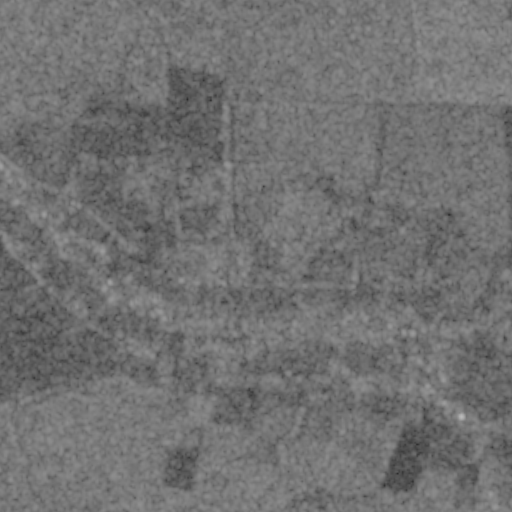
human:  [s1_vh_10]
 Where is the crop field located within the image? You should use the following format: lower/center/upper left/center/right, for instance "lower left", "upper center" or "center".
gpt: The crop field is located in the lower left of the image.
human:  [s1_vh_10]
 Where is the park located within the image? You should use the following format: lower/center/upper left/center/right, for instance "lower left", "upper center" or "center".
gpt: The park is located in the lower left of the image.
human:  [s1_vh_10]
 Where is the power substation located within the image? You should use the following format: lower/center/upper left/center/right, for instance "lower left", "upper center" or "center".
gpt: The power substation is located in the upper center of the image.
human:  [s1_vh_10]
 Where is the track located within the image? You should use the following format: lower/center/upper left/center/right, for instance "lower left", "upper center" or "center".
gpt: The track is located in the center right of the image.
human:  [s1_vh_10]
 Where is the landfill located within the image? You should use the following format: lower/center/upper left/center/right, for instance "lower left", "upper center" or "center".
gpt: There is no landfill in the image.

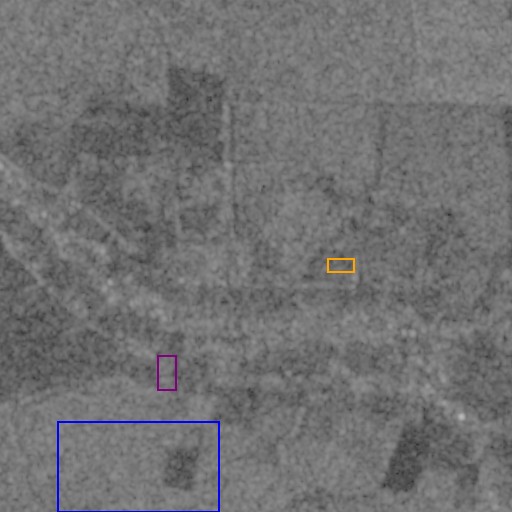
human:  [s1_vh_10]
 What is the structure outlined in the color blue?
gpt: The structure outlined in blue is a crop field.
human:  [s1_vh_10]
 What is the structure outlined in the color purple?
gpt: The structure outlined in purple is a park.
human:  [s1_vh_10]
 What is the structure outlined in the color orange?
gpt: The structure outlined in orange is a track.
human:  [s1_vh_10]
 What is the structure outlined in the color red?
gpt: There is no red outline.